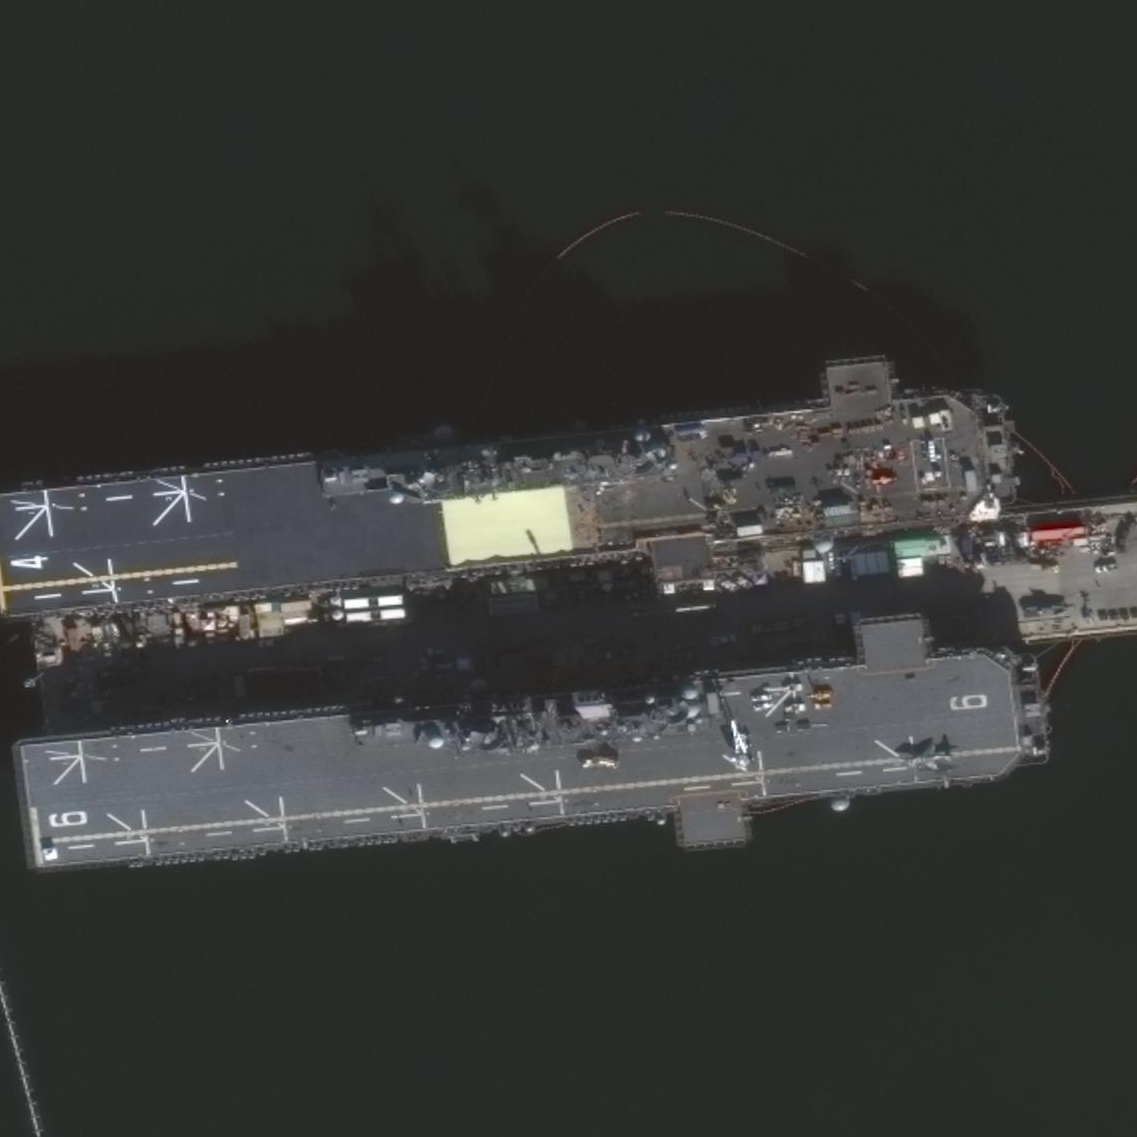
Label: assault